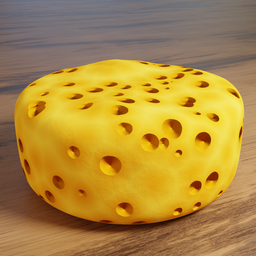
Label: nature